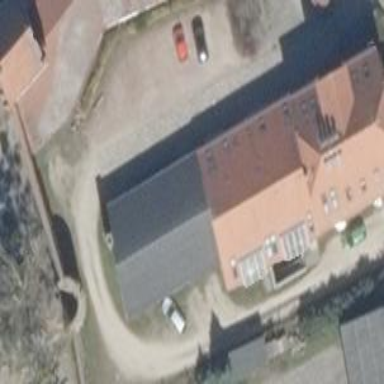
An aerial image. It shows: Social facility that serves as food bank.